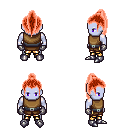
a pixel art fantasy rpg character, male body template, dark elf, purple skin, leather chest armor, gold greaves, red long topknot hairstyle, metal gloves, metal boots, four views (front, back, left, right), 2x2 character sprite sheet, small pixel art, hard edges, no anti-aliasing